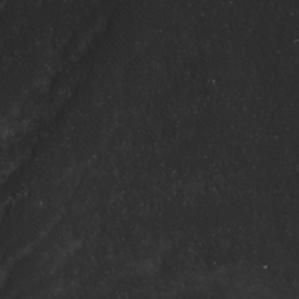
Label: non_frost